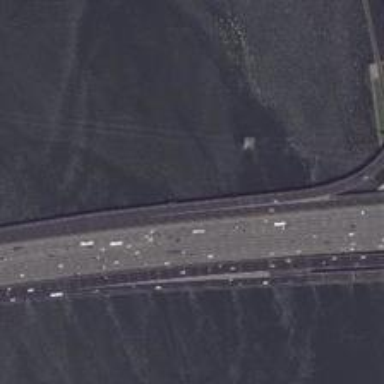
The river is wide and coloured with dark blue while there is a bridge above it .